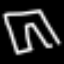
Label: pants